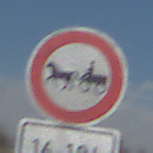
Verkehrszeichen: VerbotGespannfuhrwerke
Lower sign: ZeitangabenOhneBeschraenkungAufWochentage1
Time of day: MorningAfternoon
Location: Outdoor (Nature)
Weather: PartlyCloudy
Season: NotSpecified
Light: Natural